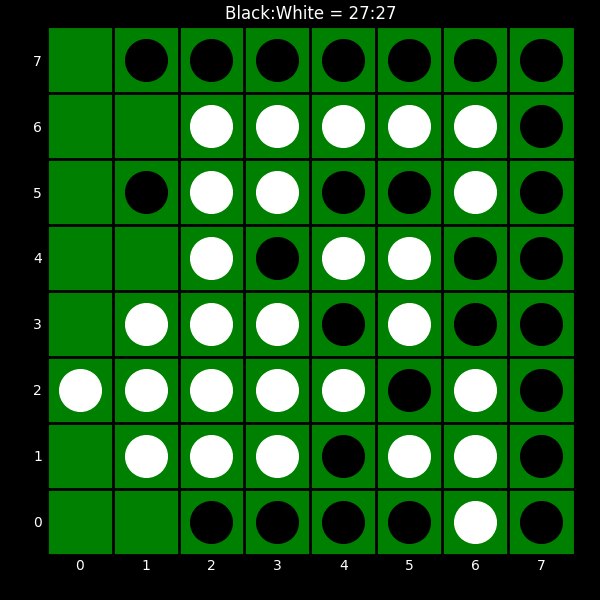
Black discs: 27
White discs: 27